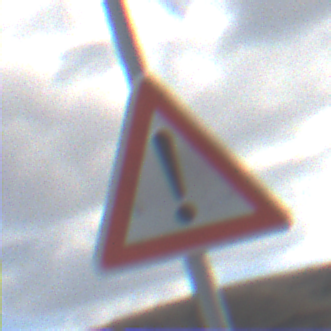
Verkehrszeichen: Gefahrenstelle
Umgebung: Outdoor, Nature
Tageszeit: Midday
Wetter: PartlyCloudy
Licht: Natural
Jahreszeit: NotSpecified
Kontrast: LowContrast